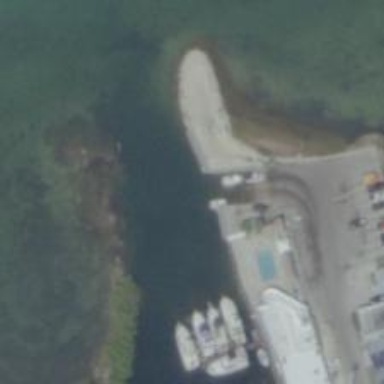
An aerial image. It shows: Slipway on leisure land.